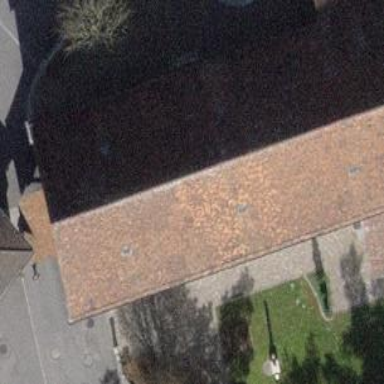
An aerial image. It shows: Beautiful church building.